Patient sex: M
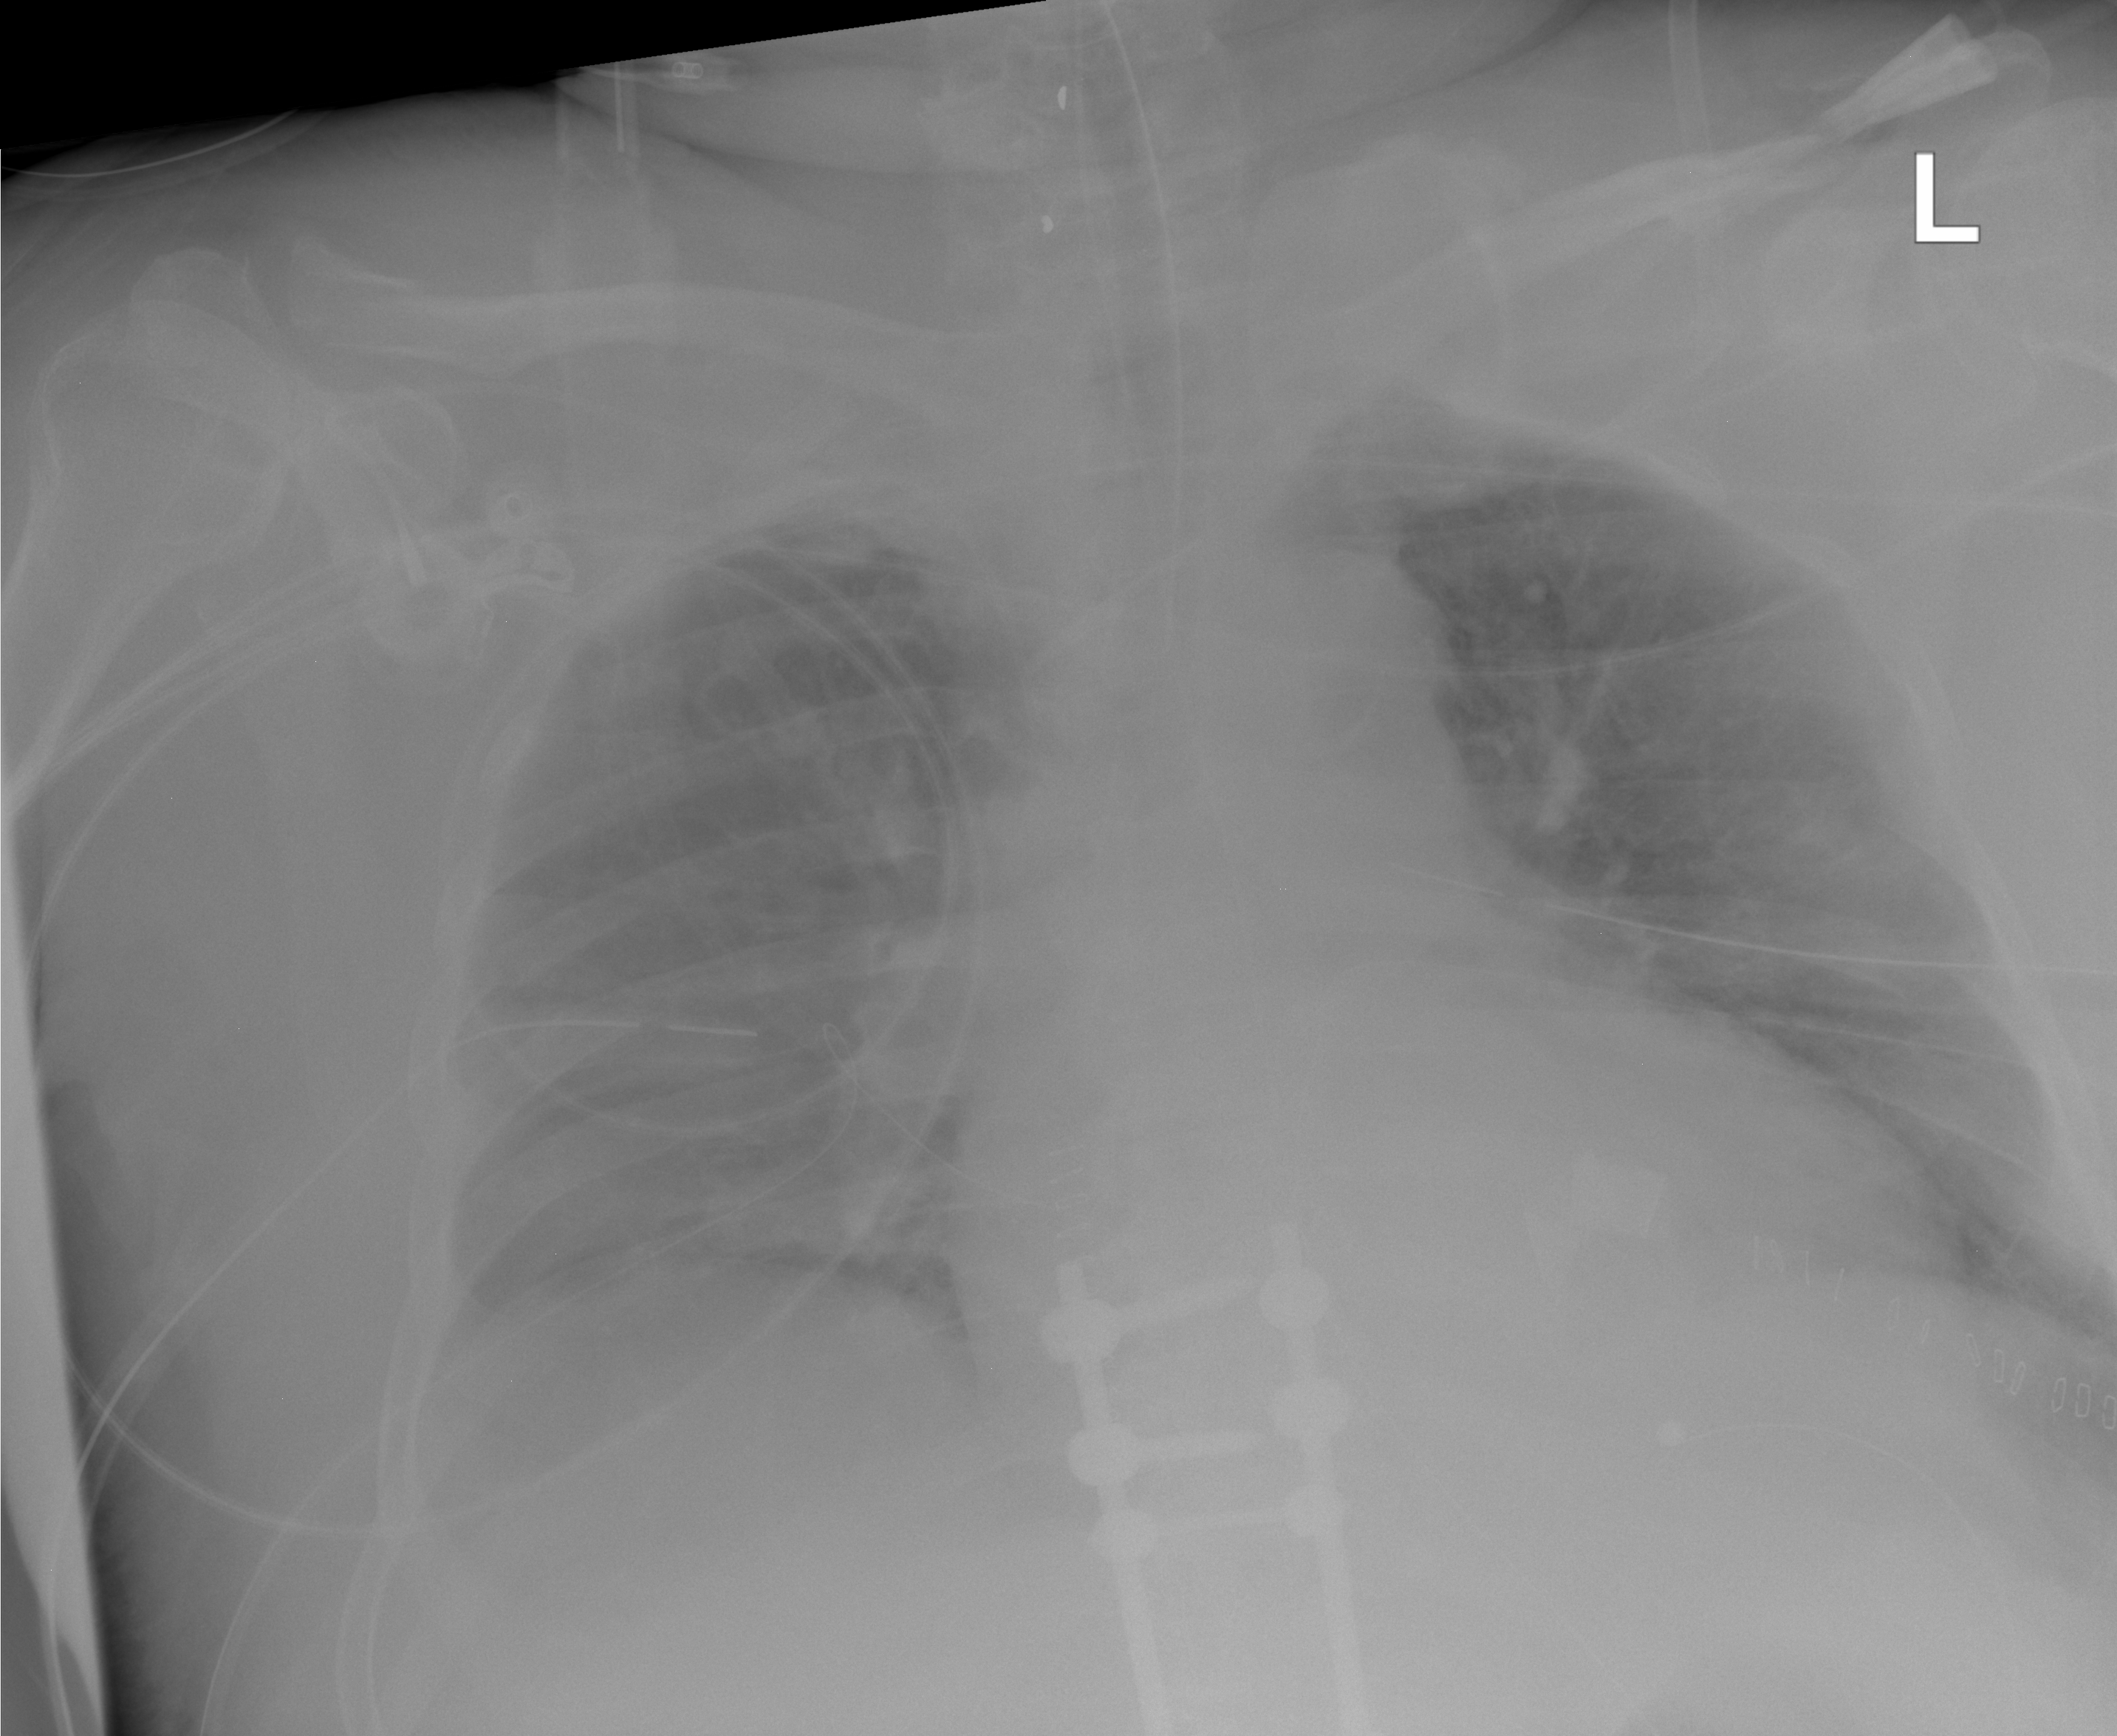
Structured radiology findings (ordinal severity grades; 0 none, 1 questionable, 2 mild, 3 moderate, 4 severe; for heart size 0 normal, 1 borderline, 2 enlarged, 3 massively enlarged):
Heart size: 1
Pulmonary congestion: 0
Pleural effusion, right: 0
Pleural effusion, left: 0
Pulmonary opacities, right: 0
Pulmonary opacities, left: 0
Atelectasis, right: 2
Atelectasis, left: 2